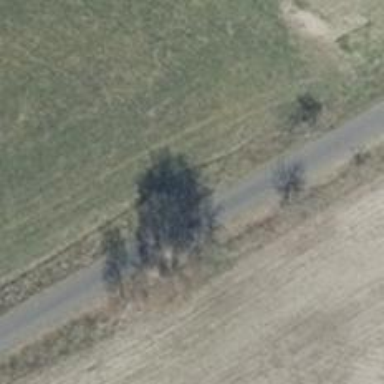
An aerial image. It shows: Evergreen broadleaved tree.